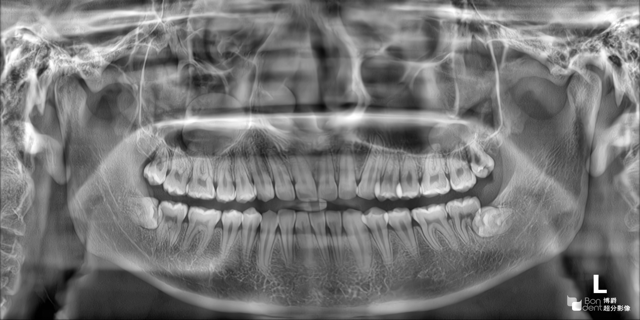
adult